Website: apple
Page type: address-validator
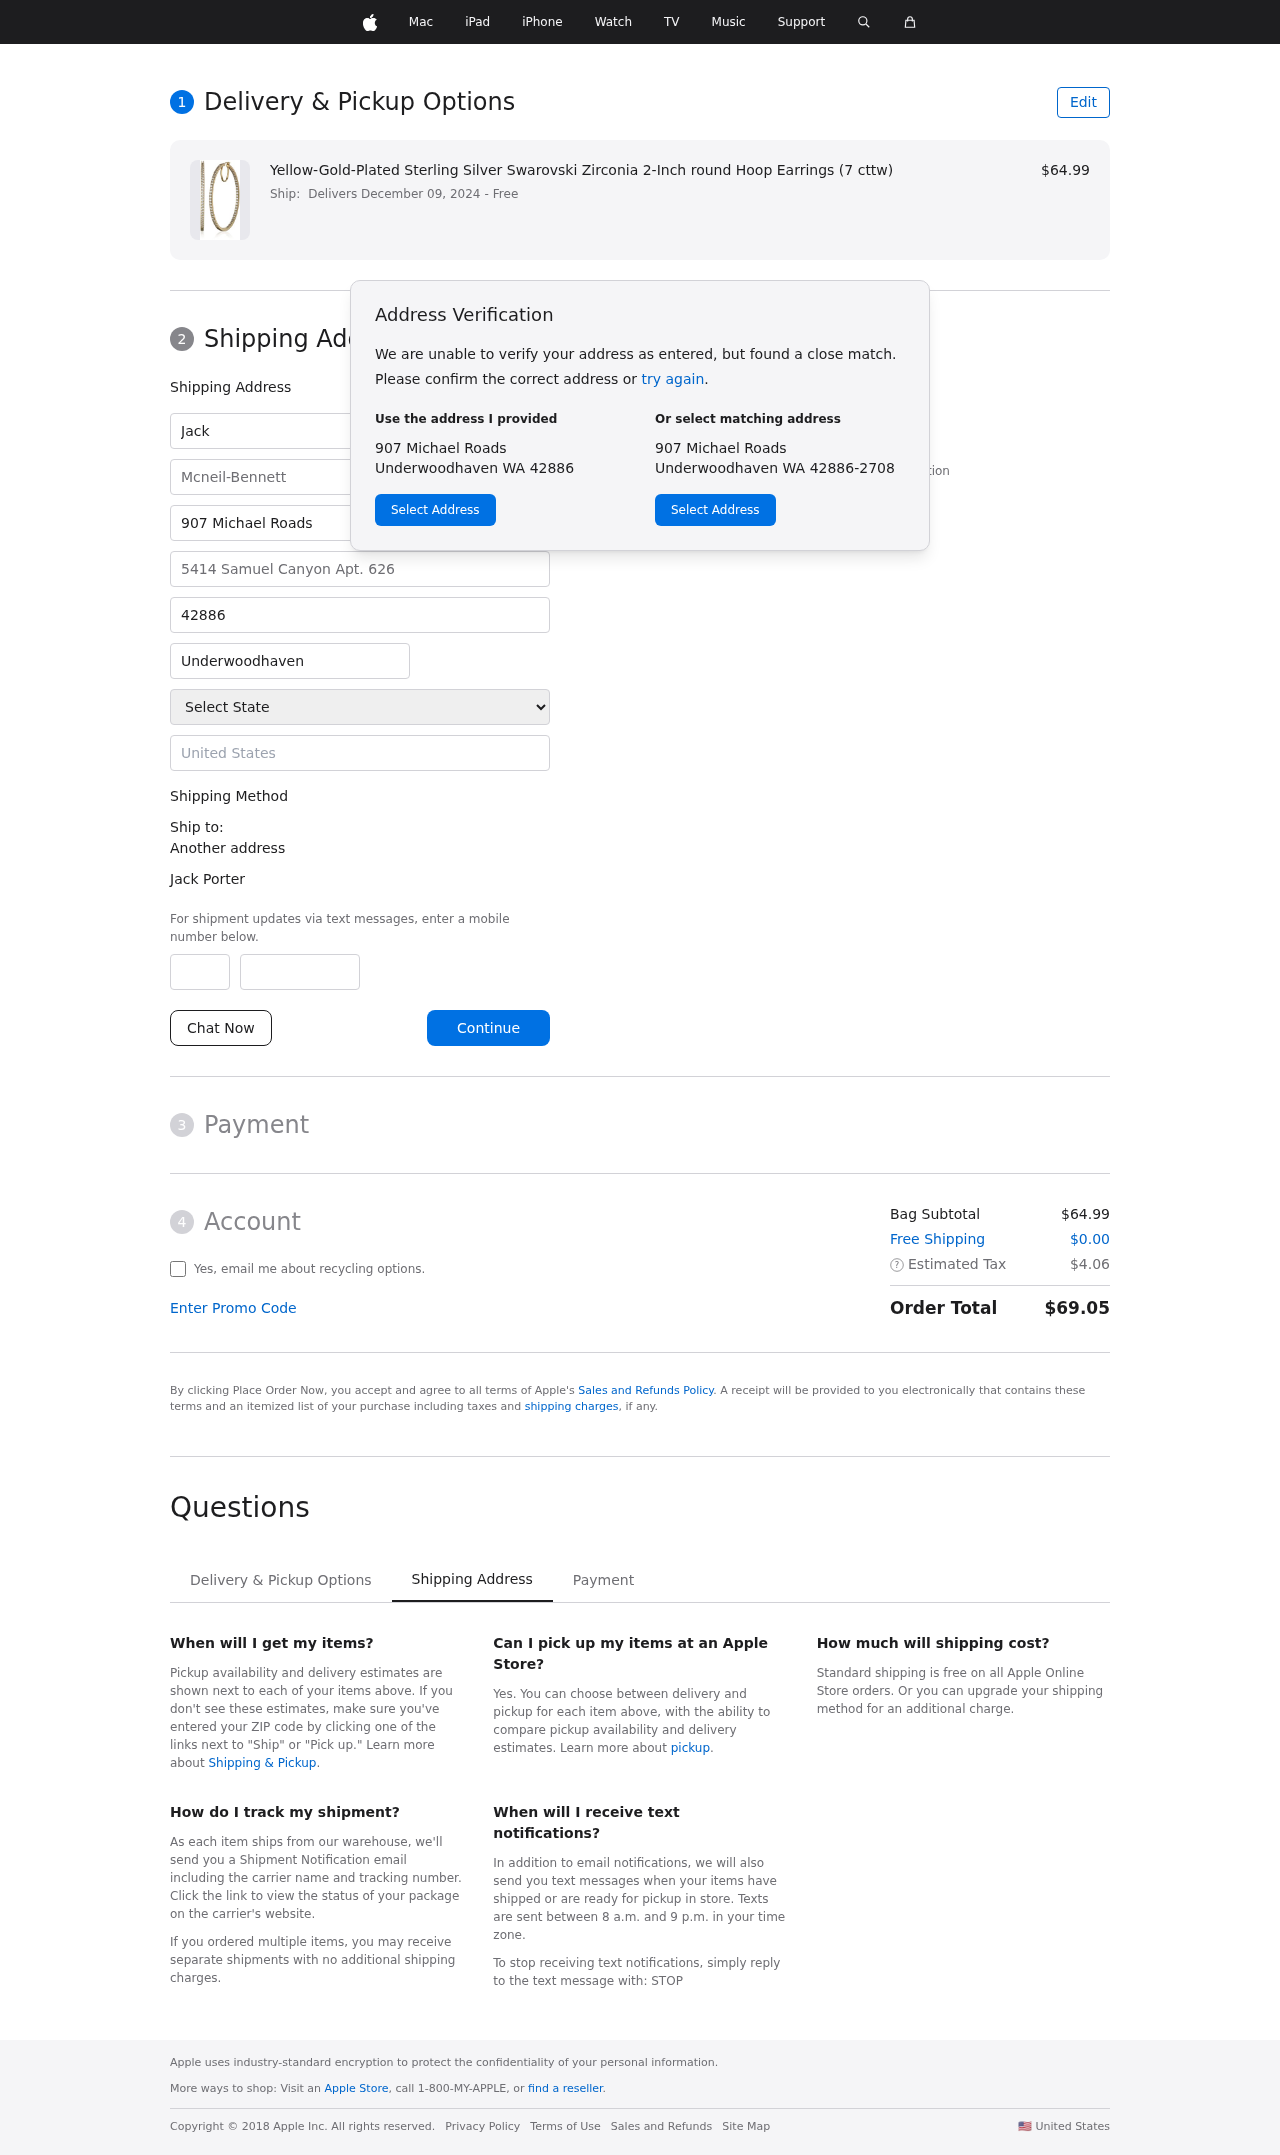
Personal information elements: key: PII_CITY
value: Underwoodhaven
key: PII_COMPANY
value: Mcneil-Bennett
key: PII_COUNTRY
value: United States
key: PII_FIRSTNAME
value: Jack
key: PII_FULLNAME
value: Jack Porter
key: PII_LASTNAME
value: Porter
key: PII_PHONE_AREA
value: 660
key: PII_PHONE_SUFFIX
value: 7504
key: PII_POSTCODE
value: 42886
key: PII_STATE
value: Washington
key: PII_STREET
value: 907 Michael Roads
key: PII_STREET2
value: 5414 Samuel Canyon Apt. 626
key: PII_CITY_STATE_ZIP
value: Underwoodhaven WA 42886
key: PII_STATE_ABBR
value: WA
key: PII_POSTCODE_FULL
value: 42886
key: PII_POSTCODE_NUMERIC
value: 42886
Product elements: key: PRODUCT1_NAME
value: Yellow-Gold-Plated Sterling Silver Swarovski Zirconia 2-Inch round Hoop Earrings (7 cttw)
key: PRODUCT1_PRICE
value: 64.99
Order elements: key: ORDER_DELIVERY_DATE
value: Delivers December 09, 2024
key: ORDER_SUBTOTAL
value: $64.99
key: ORDER_SHIPPING_COST
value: $0.00
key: ORDER_TAX
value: $4.06
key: ORDER_TOTAL
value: $69.05